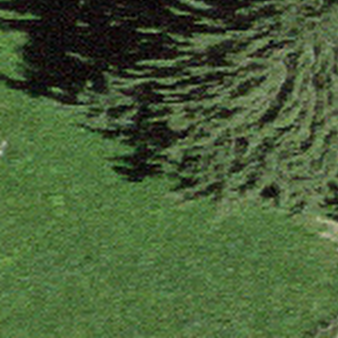
Label: other